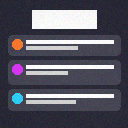
Screen state: on